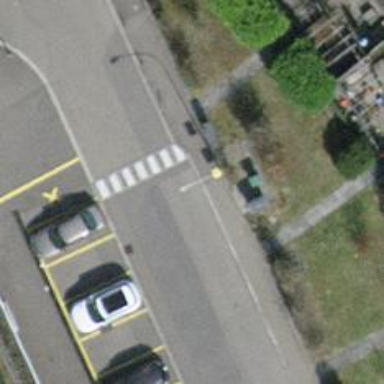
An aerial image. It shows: Post box.